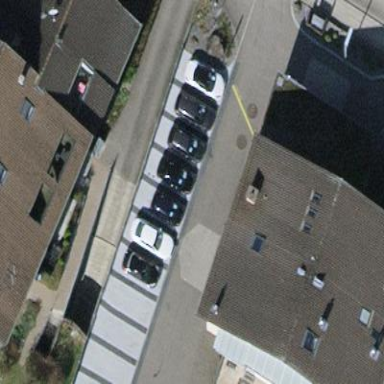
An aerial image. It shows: Building that houses car repair shop.